Field crop: tomato
Growth stage: 1
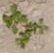
Species: portulaca